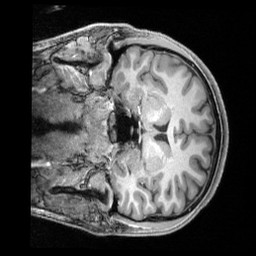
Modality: T1w
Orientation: coronal
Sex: male
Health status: ill
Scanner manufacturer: siemens
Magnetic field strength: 3 T
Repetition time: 2.4 s
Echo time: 0.00201 s